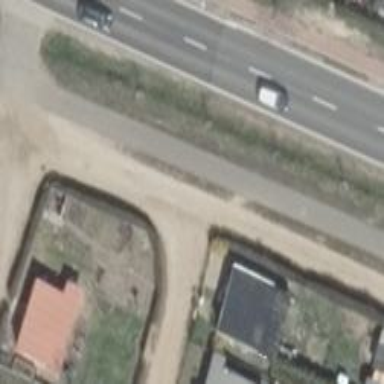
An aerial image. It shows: Road that serves allotments.